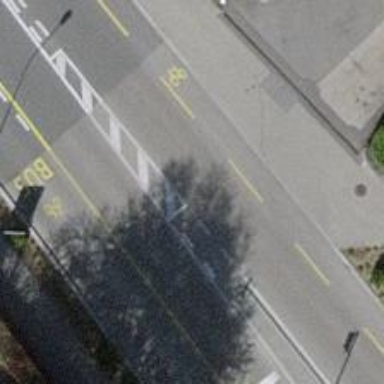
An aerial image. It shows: Secondary road with asphalt surface. It has designated lane for cyclists on the left and lane for buses on the right. The lane on the right is shared between cyclists and buses.